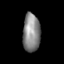
Tissue: skin
Cell type: Others
Senescence score: 0.9022
Nuclear area (px): 650
Mean DAPI intensity: 135.68